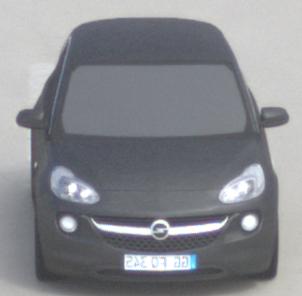
Make: Opel
Model: ADAM 1.2
Detailed model: ADAM
Model produced from: 2013/01
Model produced until: 2014/11
Doors: 3
Color: gray
Road condition: dry road
Daytime: midday
Contrast: medium contrast